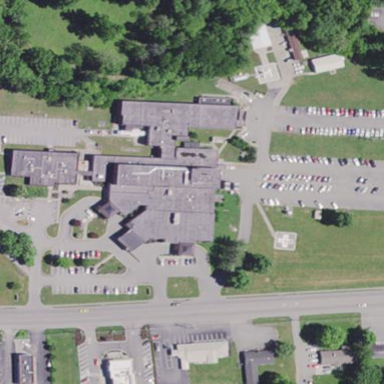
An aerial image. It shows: Hospital providing healthcare services.